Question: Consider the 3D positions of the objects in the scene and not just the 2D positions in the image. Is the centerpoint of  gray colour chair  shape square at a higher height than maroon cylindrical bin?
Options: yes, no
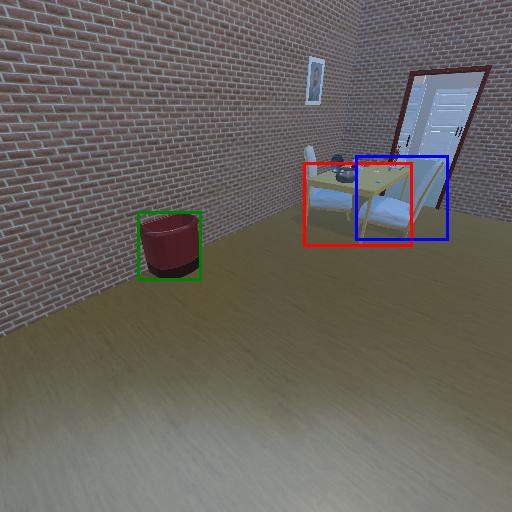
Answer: yes